Field crop: maize
Growth stage: 2
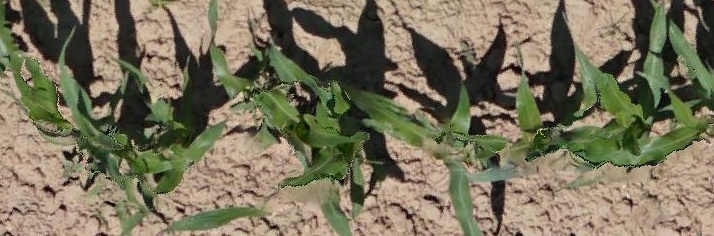
Species: maize